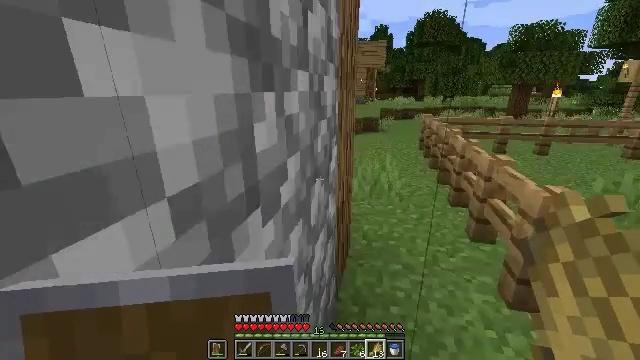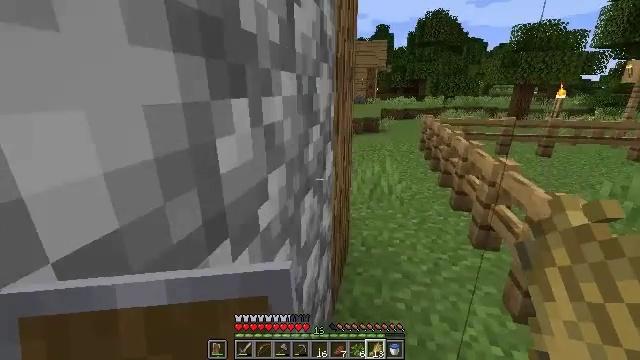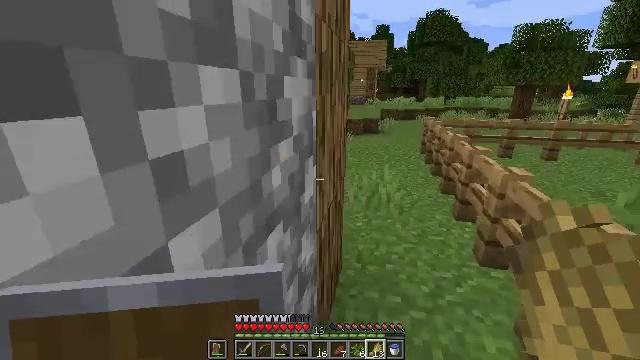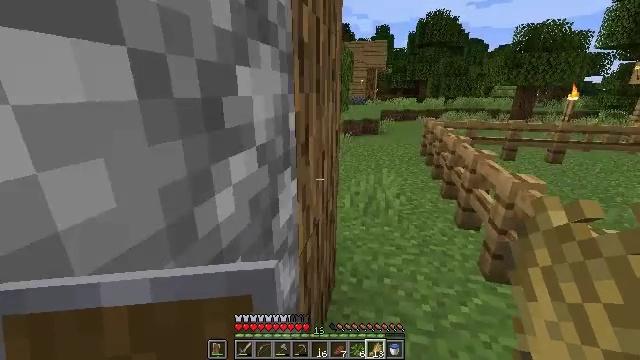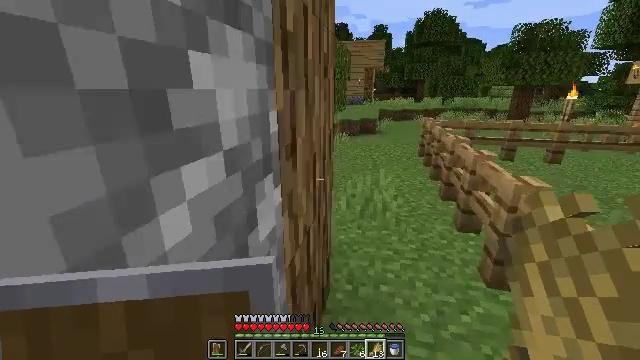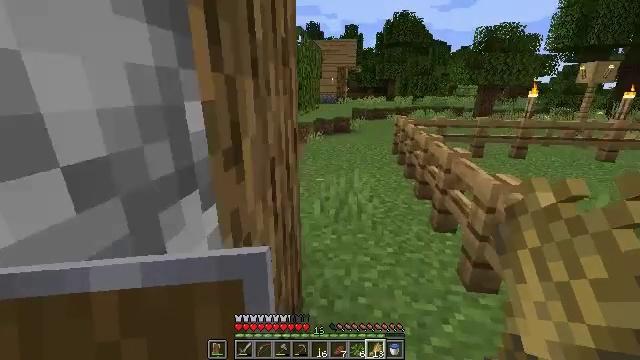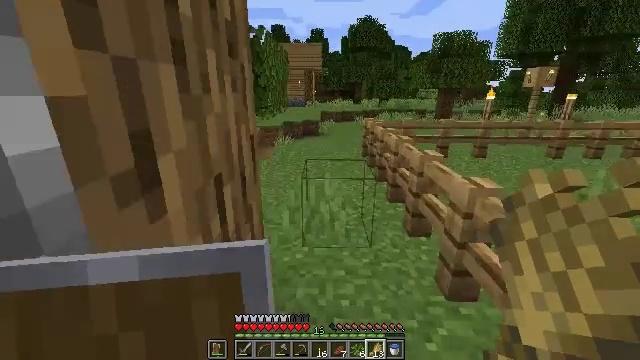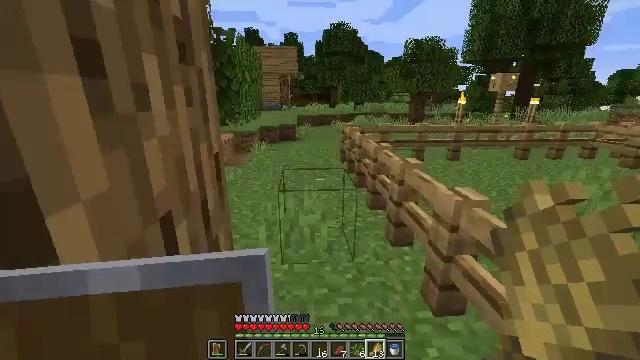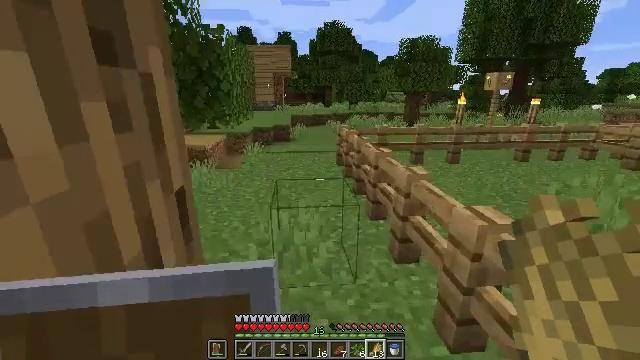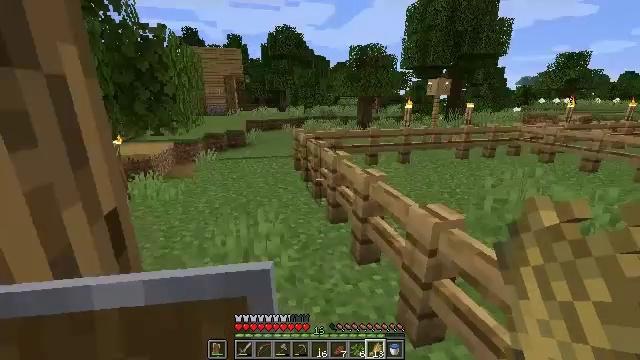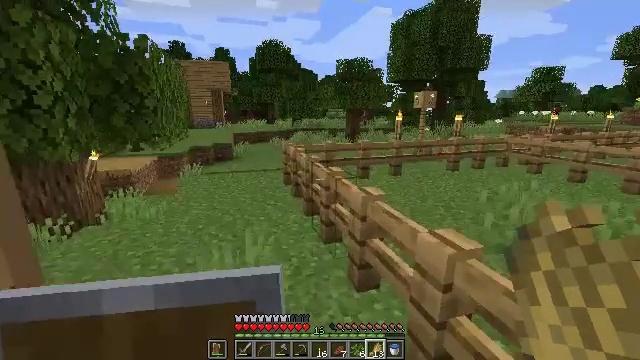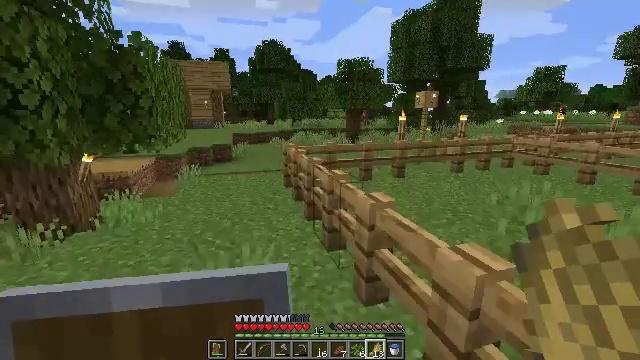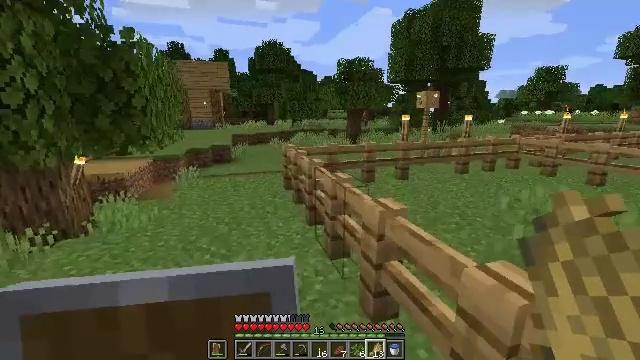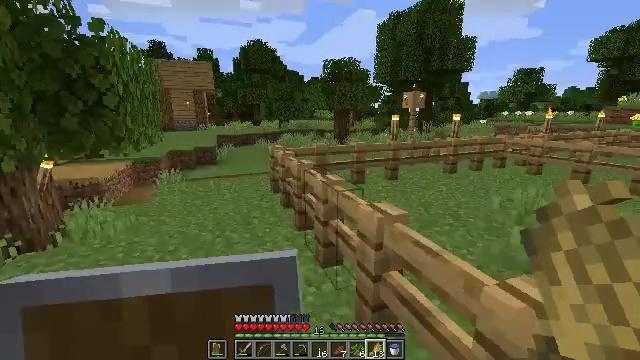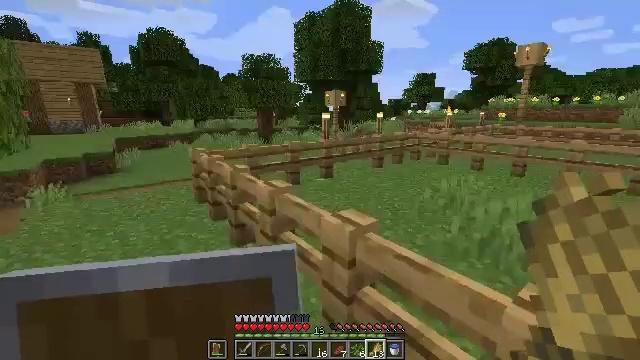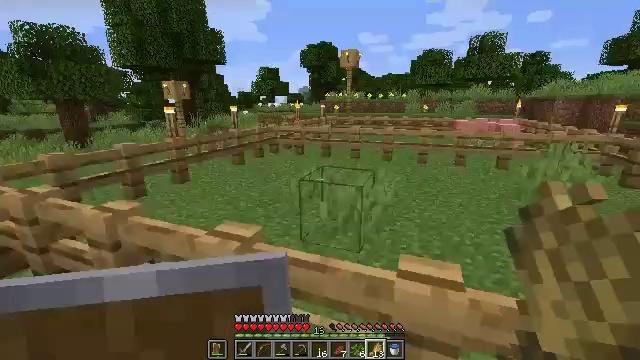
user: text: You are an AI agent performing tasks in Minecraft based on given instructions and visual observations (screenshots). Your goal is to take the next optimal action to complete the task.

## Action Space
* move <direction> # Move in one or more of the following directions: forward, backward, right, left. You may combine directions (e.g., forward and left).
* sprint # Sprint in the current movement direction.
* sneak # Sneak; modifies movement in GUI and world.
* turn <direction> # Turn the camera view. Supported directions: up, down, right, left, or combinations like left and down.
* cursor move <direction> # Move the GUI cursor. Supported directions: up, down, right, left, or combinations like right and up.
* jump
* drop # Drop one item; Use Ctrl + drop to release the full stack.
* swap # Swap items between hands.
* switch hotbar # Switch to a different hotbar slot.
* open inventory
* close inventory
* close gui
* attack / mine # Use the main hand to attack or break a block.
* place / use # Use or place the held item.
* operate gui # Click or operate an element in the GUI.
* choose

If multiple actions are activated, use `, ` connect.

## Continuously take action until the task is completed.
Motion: motion action
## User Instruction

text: Cut down the sugar cane stalks.
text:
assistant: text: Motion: move forward
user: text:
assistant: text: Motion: move forward
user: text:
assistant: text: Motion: move forward
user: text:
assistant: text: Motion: move forward
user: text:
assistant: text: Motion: move forward, turn right
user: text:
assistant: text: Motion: move forward, turn right
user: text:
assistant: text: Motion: move forward, turn right
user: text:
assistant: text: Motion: move forward, turn right
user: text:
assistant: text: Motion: move forward, turn right
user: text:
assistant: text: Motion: move forward, turn right and up
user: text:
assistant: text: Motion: move forward
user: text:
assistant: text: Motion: move forward
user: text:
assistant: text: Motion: move forward and move left, turn right
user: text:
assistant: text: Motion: move forward and move left, turn right
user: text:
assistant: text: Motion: move forward and move left, turn right and down
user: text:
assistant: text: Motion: move left, turn right
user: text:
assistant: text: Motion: move back and move left, turn right and up
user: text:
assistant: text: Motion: move back and move left, turn right and up
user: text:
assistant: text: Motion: move back
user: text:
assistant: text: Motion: move back
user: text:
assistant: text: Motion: no_op
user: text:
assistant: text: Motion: no_op
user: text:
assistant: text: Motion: no_op
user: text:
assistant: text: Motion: no_op
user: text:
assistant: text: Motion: move forward
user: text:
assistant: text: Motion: move forward
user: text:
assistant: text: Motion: move forward, turn right
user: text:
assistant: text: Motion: move forward and move right, turn right
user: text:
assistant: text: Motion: move forward and move right
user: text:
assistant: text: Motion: move forward and move right, turn down